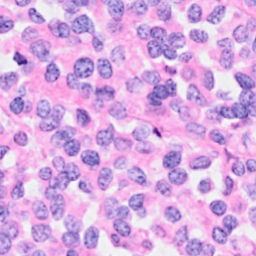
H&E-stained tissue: Breast